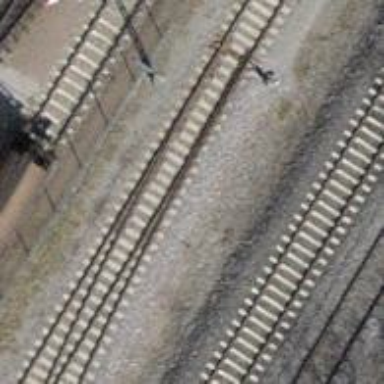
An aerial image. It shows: Railway switch.